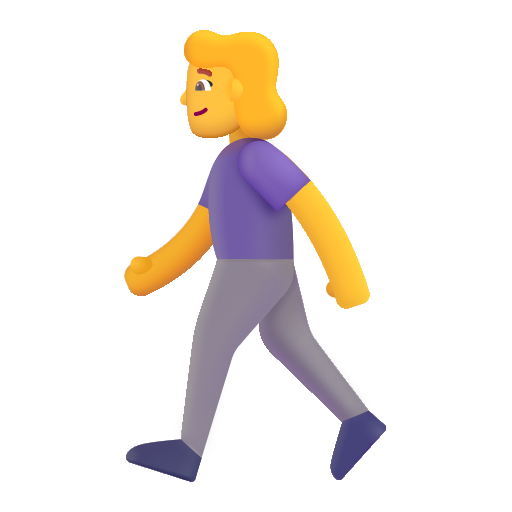
woman walking color default